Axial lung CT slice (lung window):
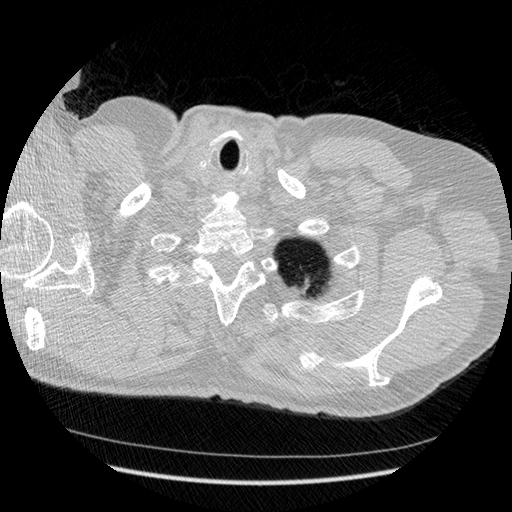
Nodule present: no